Field crop: maize
Growth stage: 1
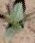
Species: datura